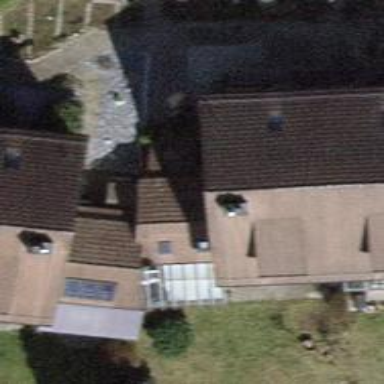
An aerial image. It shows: Terrace building with gabled roof.